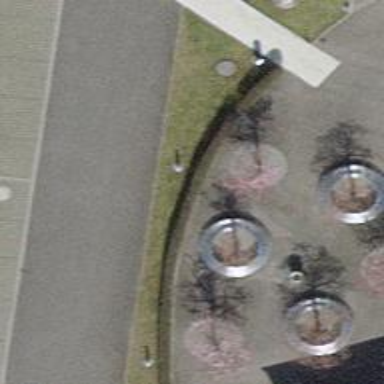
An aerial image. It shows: Bench for seating.